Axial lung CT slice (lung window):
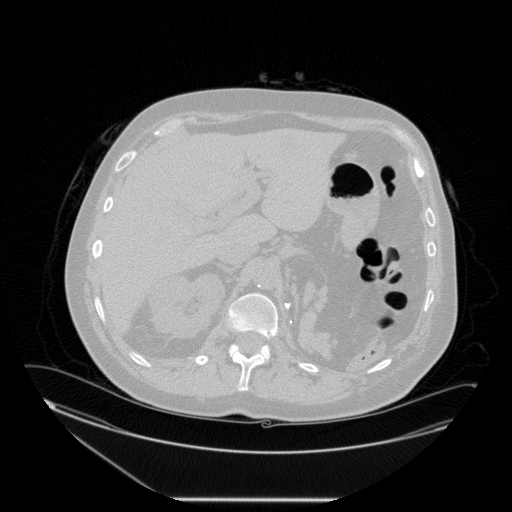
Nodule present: no